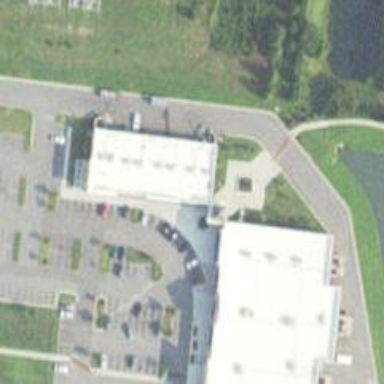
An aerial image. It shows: Retail building.